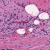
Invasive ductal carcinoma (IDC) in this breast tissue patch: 1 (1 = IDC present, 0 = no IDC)